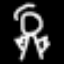
Label: angel